Question: I want to set two different size's of background images for activity as horizontal and vertical.how do it,because same image set for both horizontal and vertical they get stretch.
For example:

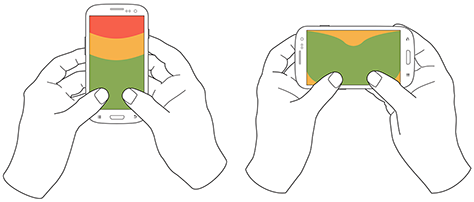
Answer: Please go through the below developer link that let you know about the folder structure of images to support landscape and portrait layouts..
<URL>
The basic to differentiate the image for landscape and portrait is to put portrait image into folder and landscape image into folder.. but different size needs some more specifications that will you know more from the above developer link..
Hope it will help you..!!!